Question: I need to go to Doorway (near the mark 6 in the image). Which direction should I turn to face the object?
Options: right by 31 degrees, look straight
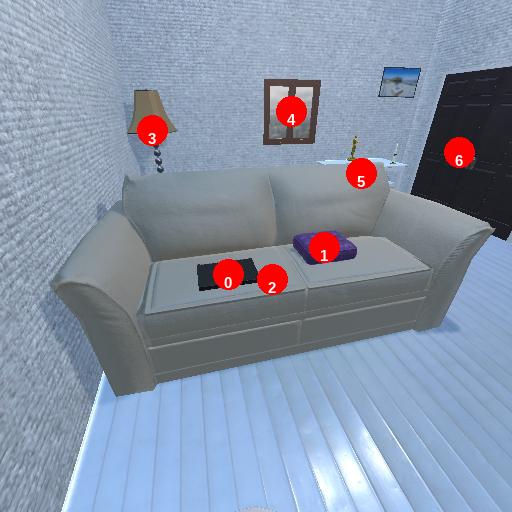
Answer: right by 31 degrees